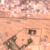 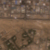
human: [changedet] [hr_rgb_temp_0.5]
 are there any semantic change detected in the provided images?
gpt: There is no change to mention in this area.